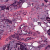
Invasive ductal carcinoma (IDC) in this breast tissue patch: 1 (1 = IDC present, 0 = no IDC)